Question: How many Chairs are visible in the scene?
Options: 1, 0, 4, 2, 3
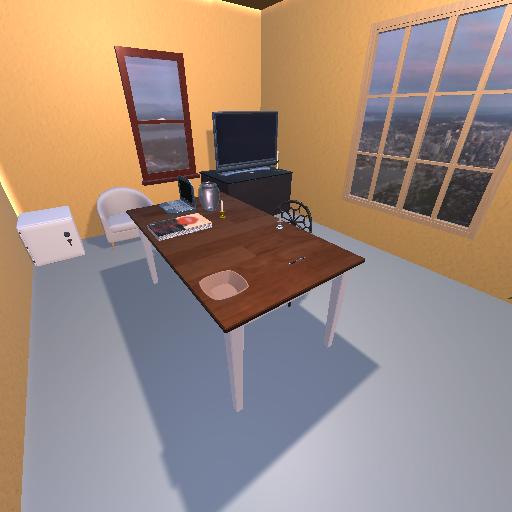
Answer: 1